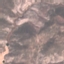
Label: HerbaceousVegetation